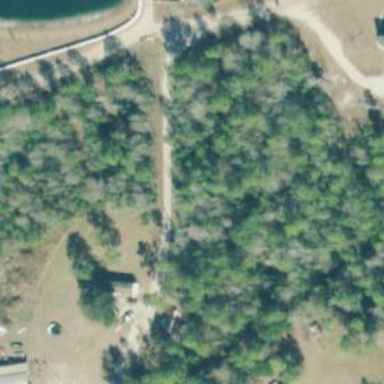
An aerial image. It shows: Driveway.